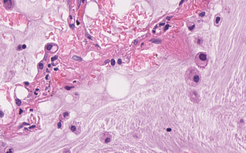
Tumor epithelial tissue: no
Tumor-associated stroma tissue: no
Normal tissue: yes